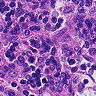
Metastatic tissue present: no